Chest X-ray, PA view. Patient: 55 years old, sex M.
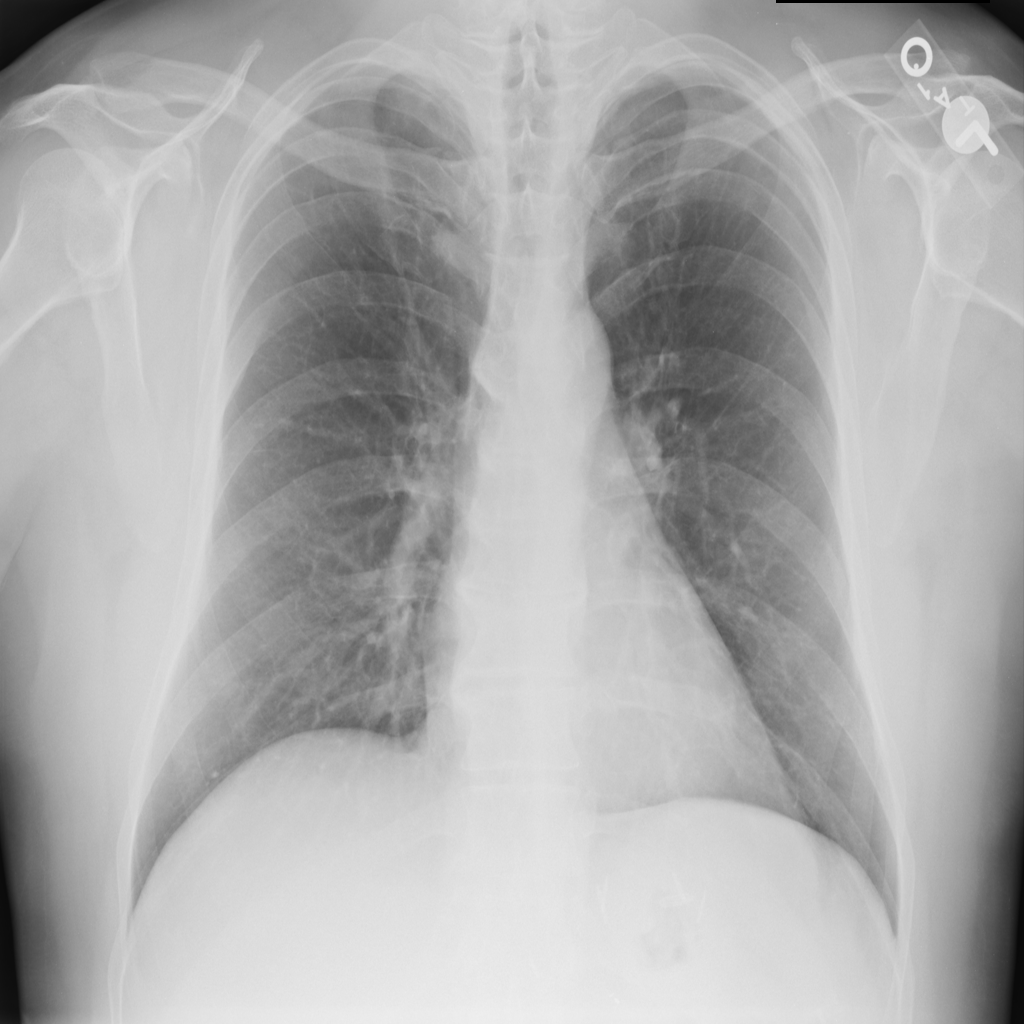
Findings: No Finding